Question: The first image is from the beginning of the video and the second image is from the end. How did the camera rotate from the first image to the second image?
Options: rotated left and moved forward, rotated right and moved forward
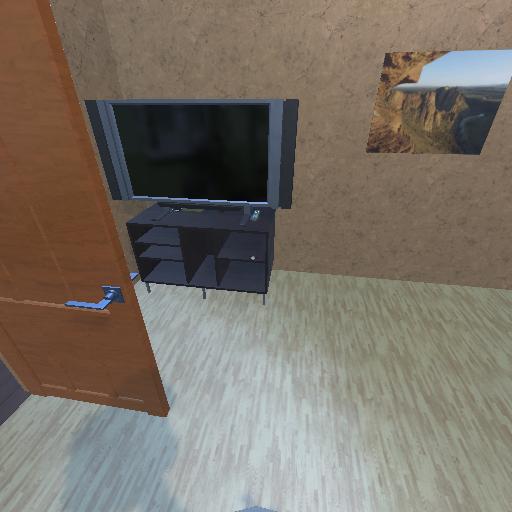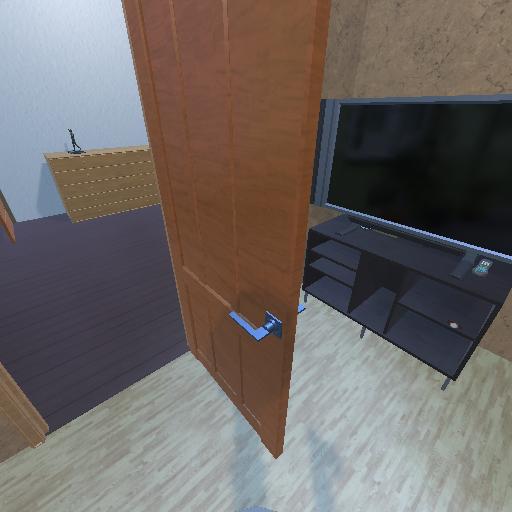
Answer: rotated left and moved forward